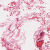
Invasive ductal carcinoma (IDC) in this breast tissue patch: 0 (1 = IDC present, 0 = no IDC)